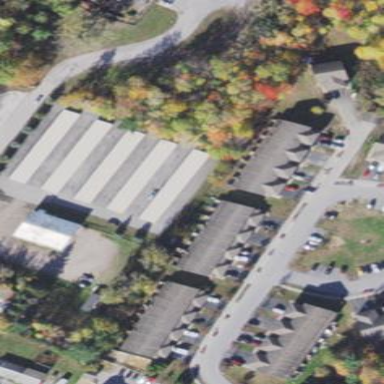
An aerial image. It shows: Storage rental shop.